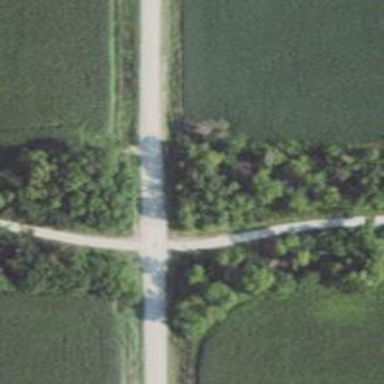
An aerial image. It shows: Road with stop sign.